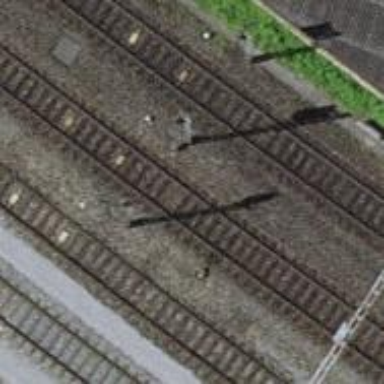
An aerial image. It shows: Railway signal.